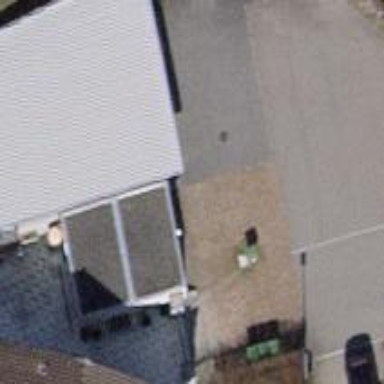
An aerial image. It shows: Garage.